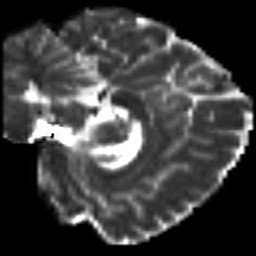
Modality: T2w
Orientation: sagittal
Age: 27
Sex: female
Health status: ill
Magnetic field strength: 3 T
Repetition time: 8.4 s
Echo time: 0.0926 s